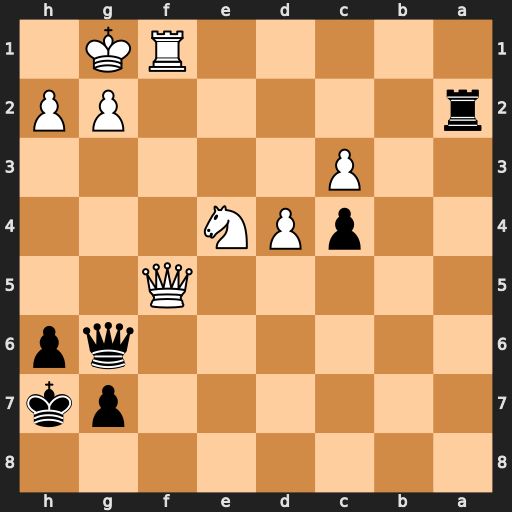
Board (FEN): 8/6pk/6qp/5Q2/2pPN3/2P5/r5PP/5RK1
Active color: b
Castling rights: -
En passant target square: -
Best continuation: Rxg2+ Kh1 Rg1+ Rxg1 Qxf5